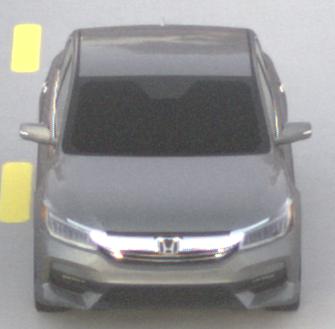
Make: Honda
Model: Accord Hybrid
Detailed model: 9. Generation
Model produced from: 2015
Model produced until: 2019
Doors: 4
Color: gray
Road condition: dry road
Daytime: sunrise or sunset
Contrast: low contrast